Question: I am trying to create a virtual piano using java.
i am having an issue with the layout however.
Here are the snippets which should be of interest:
The initialisation:
'''
public class Piano extends JFrame implements KeyListener {
private PianoKeyboard keyboardPanel;
public Piano() {
super();
this.setTitle("Piano");
this.setName("Piano");
this.setSize(850,200);
this.setDefaultCloseOperation(JFrame.EXIT_ON_CLOSE);
this.setResizable(false);
keyboardPanel = new PianoKeyboard(0);
keyboardPanel.addListener(this);
this.getContentPane().add(keyboardPanel);
this.setVisible(true);
}
}
'''
The Layerd Pane:
'''
public class PianoKeyboard extends JLayeredPane implements MouseListener{
public PianoKeyboard(int tempo){
super();
this.setEnabled(true);
this.setVisible(true);
createKeyboard();
}
privte void createKeyboard() {
setLayout(new GridLayout(25, 0));
int loc = 0;
for(int i = 0; i < 25; i++){
PianoKey k = new PianoKey(i+1,tempo);
k.addMouseListener(this);
if(i ==0){
k.setLocation(0);
}else{
if(PianoKey.isWhite(i+1) && PianoKey.isWhite(i)){
loc+=54;
}else if(PianoKey.isWhite(i+1) && !PianoKey.isWhite(i)){
loc+=15;
}else if(!PianoKey.isWhite(i+1) && PianoKey.isWhite(i)){
loc+=39;
}else if(!PianoKey.isWhite(i+1) && !PianoKey.isWhite(i)){
// impossible
}
k.setLocation(loc);
}
add(k,(PianoKey.isWhite(i+1))?new Integer(0):new Integer(1));
}
}
}
'''
Here is the comonent for the individual key:
'''
public class PianoKey extends JComponent {
public PianoKey(int pitch, int tempo) {
super();
this.pitch = pitch;
ClassLoader cl = this.getClass().getClassLoader();
try {
BufferedImage key;
if (isWhite(this.pitch)) {
key = ImageIO.read(cl.getResource(IMAGE_DIRECTORY
+ "/key/white.png"));
height = 150;
width = 54;
} else {
key = ImageIO.read(cl.getResource(IMAGE_DIRECTORY
+ "/key/black.png"));
height = 89;
width = 29;
}
Dimension sz = new Dimension(width, height);
System.out.println("Setting to: "+width+"; "+height);
setPreferredSize(sz);
setMinimumSize(sz);
setMaximumSize(sz);
setBounds(0,0,width,height);
setImage(key);
} catch (IOException e) {
Logger.getLogger(MusicNote.class).log(Level.WARNING,
"IO Error. Music Not duration. failed finding image");
}
}
@Override
public void paintComponent(Graphics g) {
super.paintComponent(g);
BufferedImage key = (BufferedImage) getImage();
g.drawImage(key, offset, 0, width,height, null);
}
int offset = 0;
public void setLocation(int x){
offset = x;
setBounds(offset,0,width,height);
}
}
'''

The y offset seems to be changing progressively and the height is completely wrong.
the images have the following sizes: Black keys (29x89), White Keys (54x150)
If the gridlayout in the layered pane is removed, the notes i believe are all stacked on top of each other which makes only one note visible and clickable.
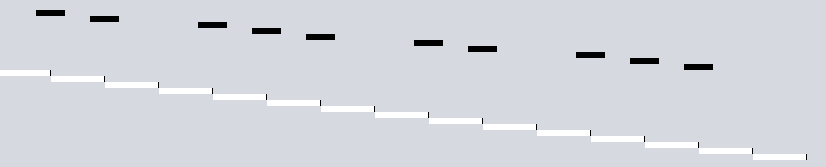
Answer: You're 'GridLayout' is reversed. You have
'''
setLayout(new GridLayout(25, 0));
'''
That will create 25 different lines. That's why your keys are "stepping down" - each are on a separate line
'''
setLayout(new GridLayout(1, 25));
'''
The above will give you one line with 25 columns